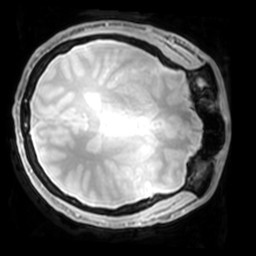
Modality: PDw
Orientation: axial
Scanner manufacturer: philips
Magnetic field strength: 7 T
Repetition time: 0.008 s
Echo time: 0.001974 s